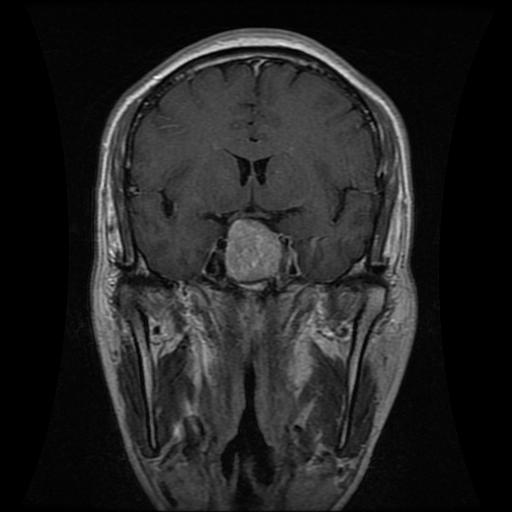
Label: pituitary